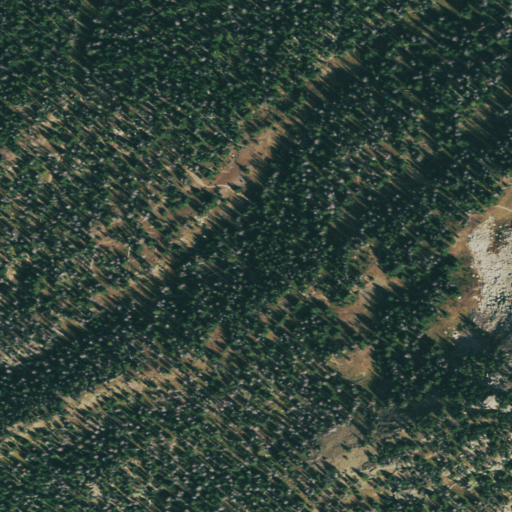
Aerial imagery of gap in Colorado named Chapin Pass containing evergreen forest, shrub, and grassland